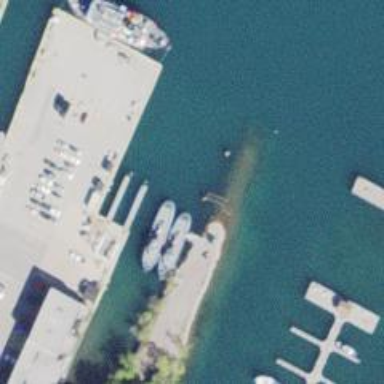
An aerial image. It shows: Pier designed with boat lift feature.